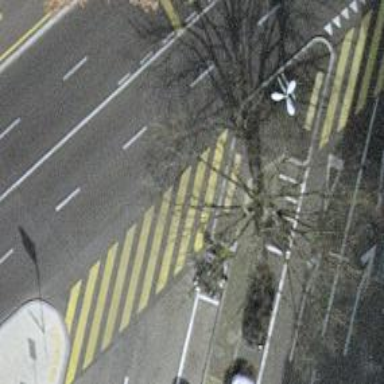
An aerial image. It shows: Marked zebra crossing on the road.